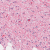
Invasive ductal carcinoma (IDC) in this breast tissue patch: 1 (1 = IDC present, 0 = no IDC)